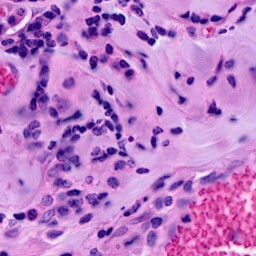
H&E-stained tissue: Breast